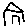
Label: house